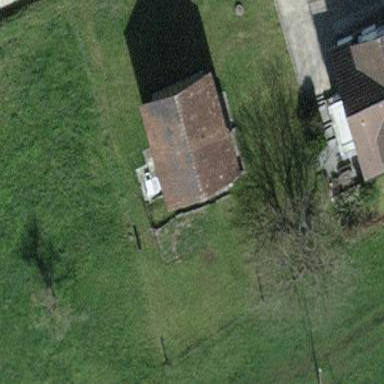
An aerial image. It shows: Shed building.